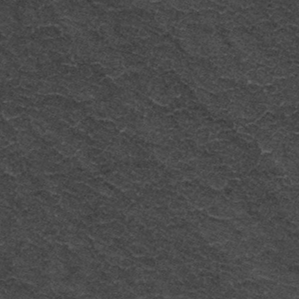
Label: frost